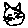
Label: cat